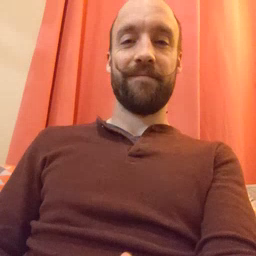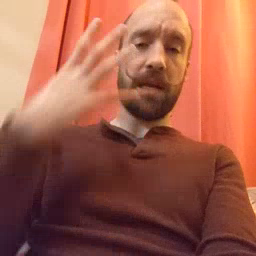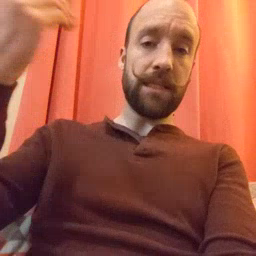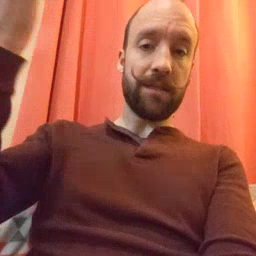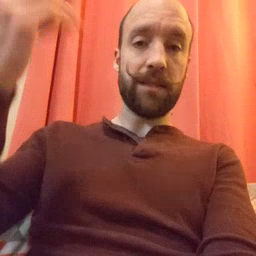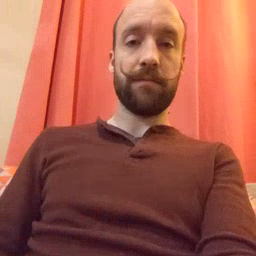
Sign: outside